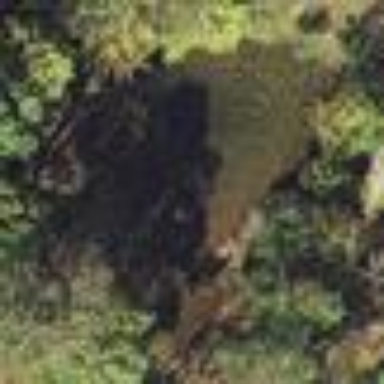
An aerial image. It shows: Pond with natural water.